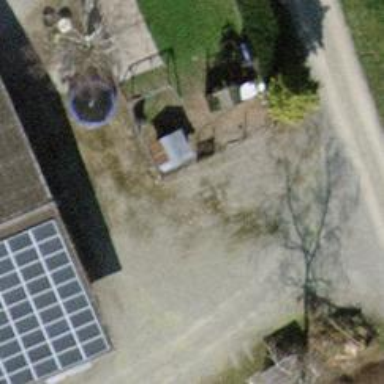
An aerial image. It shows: Farm.